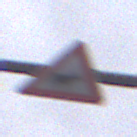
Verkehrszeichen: ViehtriebLinks
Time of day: Midday
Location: Outdoor (Urban)
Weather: Overcast
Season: NotSpecified
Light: Natural